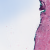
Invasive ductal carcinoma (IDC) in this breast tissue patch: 0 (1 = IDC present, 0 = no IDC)